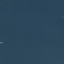
Land use / land cover class: SeaLake